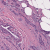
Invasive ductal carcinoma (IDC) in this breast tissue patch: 1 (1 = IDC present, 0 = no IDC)